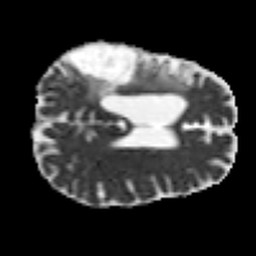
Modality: MD
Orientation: axial
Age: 54
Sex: male
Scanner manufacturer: siemens
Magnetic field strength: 3 T
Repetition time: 7.3 s
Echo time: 0.087 s